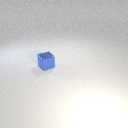
small blue metal cube